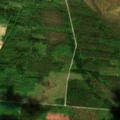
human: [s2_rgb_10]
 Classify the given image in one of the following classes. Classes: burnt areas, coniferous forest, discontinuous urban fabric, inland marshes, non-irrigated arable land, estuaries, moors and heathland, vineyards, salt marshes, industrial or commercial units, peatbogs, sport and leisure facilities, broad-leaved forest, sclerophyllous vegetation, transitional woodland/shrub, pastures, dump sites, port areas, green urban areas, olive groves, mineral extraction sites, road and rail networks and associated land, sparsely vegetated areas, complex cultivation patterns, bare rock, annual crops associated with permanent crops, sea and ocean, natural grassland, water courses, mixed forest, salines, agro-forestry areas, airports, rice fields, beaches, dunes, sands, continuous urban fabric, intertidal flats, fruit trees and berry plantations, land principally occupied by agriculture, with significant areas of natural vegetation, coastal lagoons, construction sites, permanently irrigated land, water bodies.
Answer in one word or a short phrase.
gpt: non-irrigated arable land, coniferous forest, mixed forest, peatbogs